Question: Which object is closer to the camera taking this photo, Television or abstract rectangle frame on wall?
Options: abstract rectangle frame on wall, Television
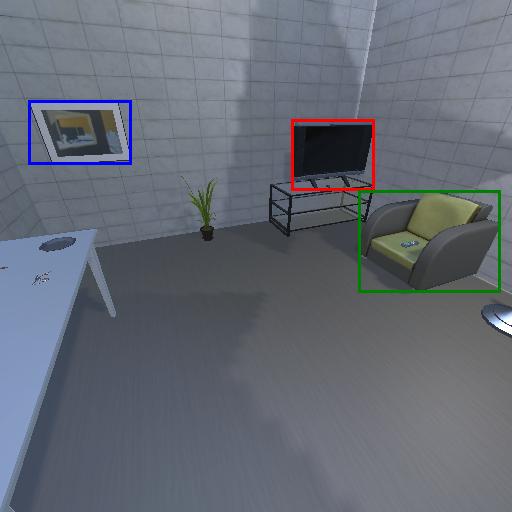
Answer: abstract rectangle frame on wall